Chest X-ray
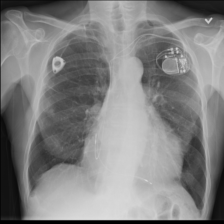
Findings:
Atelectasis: negative
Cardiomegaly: positive
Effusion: negative
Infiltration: negative
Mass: negative
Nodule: negative
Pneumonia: negative
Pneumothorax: negative
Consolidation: negative
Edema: negative
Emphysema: negative
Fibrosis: negative
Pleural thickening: negative
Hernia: negative